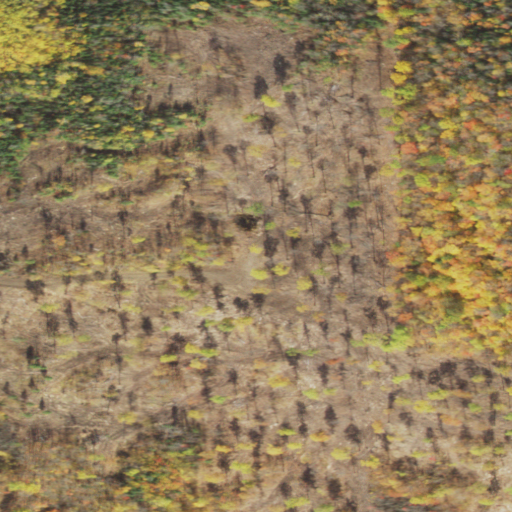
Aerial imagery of mountain in Minnesota named Bengal Hill containing deciduous forest, mixed forest, evergreen forest, and shrub